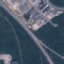
Label: Highway